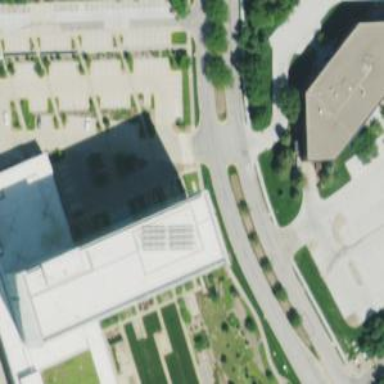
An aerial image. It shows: Office building.